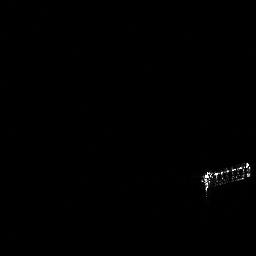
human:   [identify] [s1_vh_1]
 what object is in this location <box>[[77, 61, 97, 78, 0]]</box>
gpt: <ref>1 large ship at the right</ref>